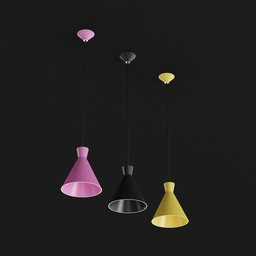
Label: lighting